Question: I'm an Engineering Student and I'm stuck on this part of the Affine Cypher.
'''
import java.util.Scanner;
public class abcd {
public static int a, b;
public static void main(String[] args) {
Scanner sc = new Scanner(System.in);
System.out.println("Enter key(a,b): ");
a = sc.nextInt();
b = sc.nextInt();
Scanner hj = new Scanner(System.in);
System.out.print("Enter String: ");
String word = hj.nextLine();
sc.close();
hj.close();
System.out.println("Cyphered text: " + cypher(word));
System.out.println("Decyphered text: " + decypher(cypher(word)));
}
public static String cypher(String plaintext) {
String CT = "";
for (int i = 0; i < plaintext.length(); i++) {
char x = plaintext.charAt(i);
int val = (char)x-97;
int C = ((a* val + b)%26);
char n = (char) (C + 97);
CT = CT + n;
}
return CT;
}
public static int inv (int a, int b) {
a=a%b;
for (int x = 1; x<26; x++) {
if ((a*x)%26==1) {
return x;
}
}
return 1;
}
public static String decypher(String cyphertext) {
String t = "";
for (int i = 0; i<cyphertext.length(); i++) {
char x = cyphertext.charAt(i);
int val = (char)x - 97;
int D = ((inv(a, 26)*(val-b))%26);
char n = (char)(D + 97);
t = t + n;
}return t;
}
}
'''
The cyphered text shows the desired output but the deciphered text doesn't match the original text.
Here is my console input and output:
'''
Enter key(a,b):
7
2
Enter String: hello
Cyphered text: zebbw
Decyphered text: heRRo
'''

I was expecting the deciphered text to match the original text since that is what it was supposed to do.
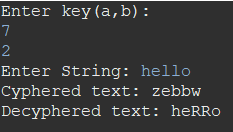
Answer: As Joachim Sauer and Tan Yu Hau Sean suggest, '%' does things you may not expect on negative numbers. If 'a' is negative, 'a%b' will be a number between '-b' and '0'.
If you add a method like this
'''
public static int mod(int a, int b) {
return (a%b+b)%b;
}
'''
and replace your instances of '%' with calls to it, e.g.:
'''
int C = mod(a* val + b,26);
'''
things will work a lot better.